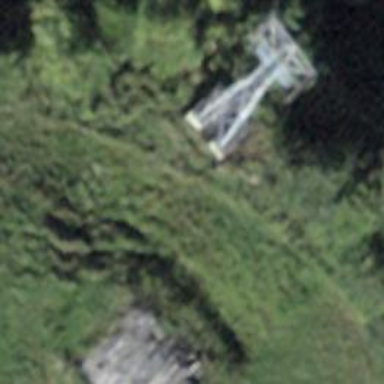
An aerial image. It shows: Pylon used for aerialway.